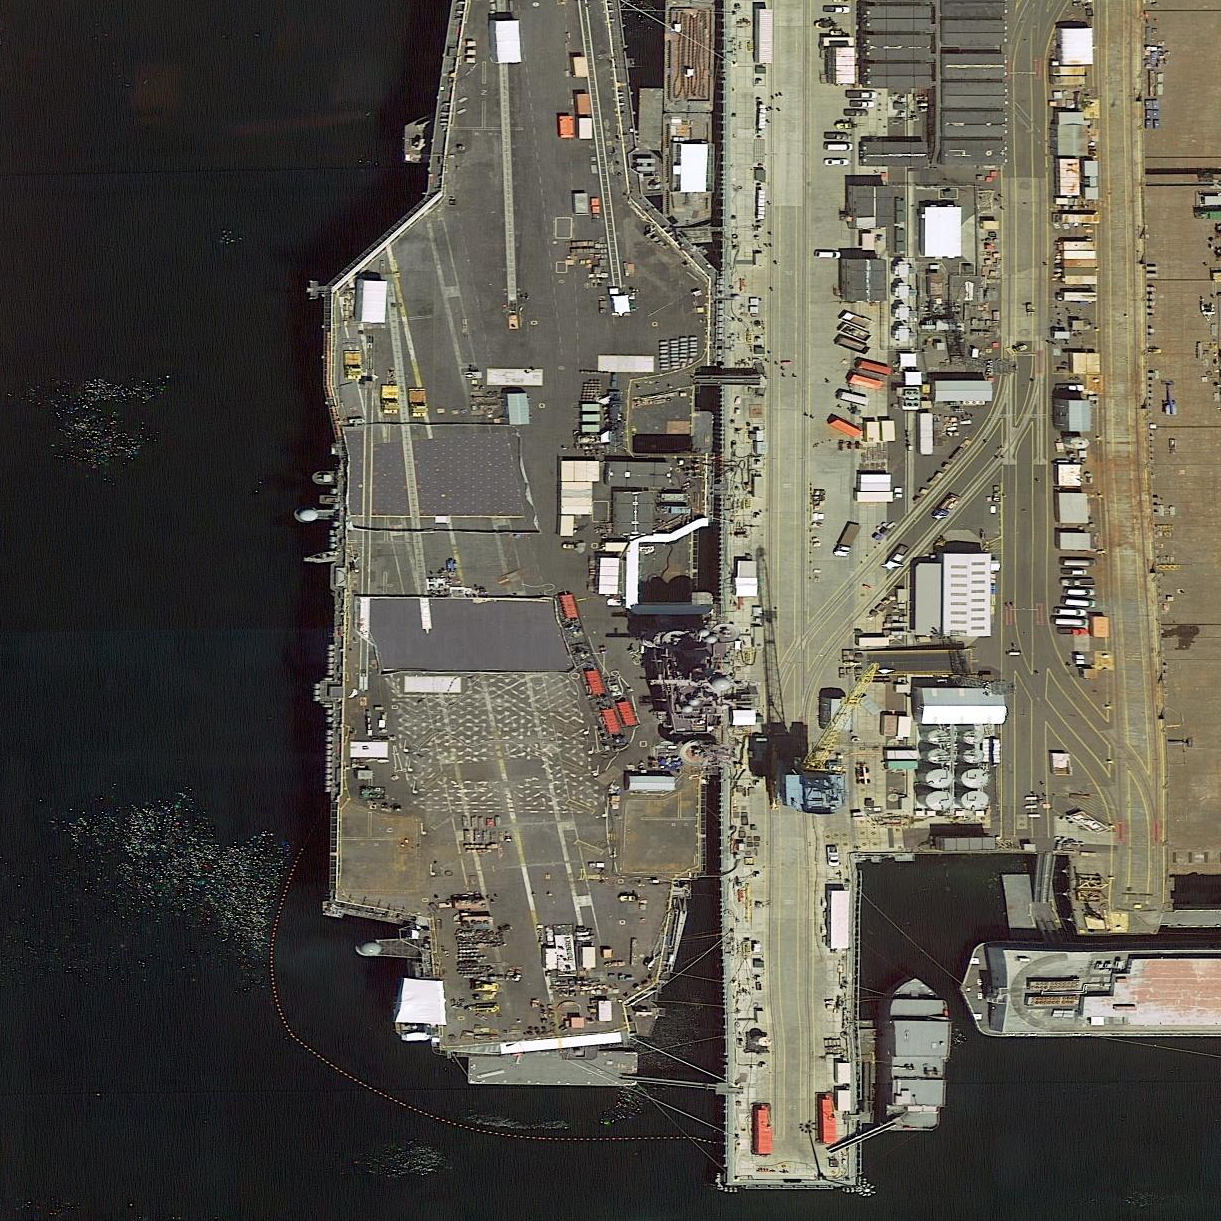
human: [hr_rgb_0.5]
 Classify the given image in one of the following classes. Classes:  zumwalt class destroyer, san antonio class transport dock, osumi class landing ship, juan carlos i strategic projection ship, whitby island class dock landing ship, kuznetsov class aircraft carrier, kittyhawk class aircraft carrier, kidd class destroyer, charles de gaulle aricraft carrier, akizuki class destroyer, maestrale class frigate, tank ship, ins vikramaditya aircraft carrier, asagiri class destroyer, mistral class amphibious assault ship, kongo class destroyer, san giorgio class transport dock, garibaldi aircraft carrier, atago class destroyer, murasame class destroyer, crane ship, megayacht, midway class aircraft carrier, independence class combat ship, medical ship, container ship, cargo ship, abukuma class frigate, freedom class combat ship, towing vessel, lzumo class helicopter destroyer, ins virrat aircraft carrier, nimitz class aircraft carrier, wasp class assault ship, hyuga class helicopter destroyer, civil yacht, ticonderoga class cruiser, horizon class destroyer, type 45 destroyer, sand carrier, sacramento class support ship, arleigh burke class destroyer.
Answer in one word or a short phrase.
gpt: Nimitz class aircraft carrier